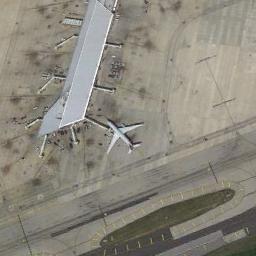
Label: airplane